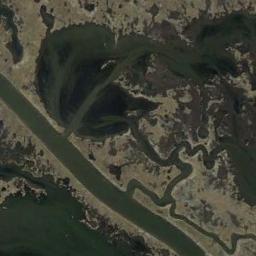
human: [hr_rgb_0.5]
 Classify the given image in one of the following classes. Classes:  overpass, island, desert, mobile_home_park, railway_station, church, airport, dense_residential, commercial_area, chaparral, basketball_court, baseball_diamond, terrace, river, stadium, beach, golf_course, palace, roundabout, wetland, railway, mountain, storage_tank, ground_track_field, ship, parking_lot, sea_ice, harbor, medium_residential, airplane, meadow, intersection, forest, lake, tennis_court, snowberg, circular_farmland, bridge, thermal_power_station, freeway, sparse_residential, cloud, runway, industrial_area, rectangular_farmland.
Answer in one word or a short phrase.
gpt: wetland